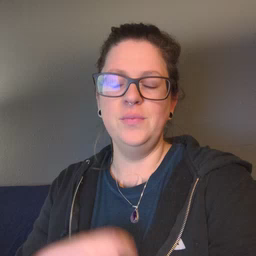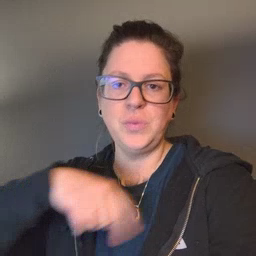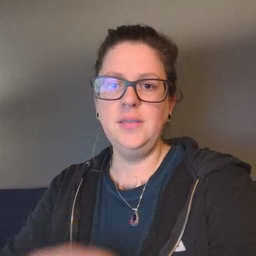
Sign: weus